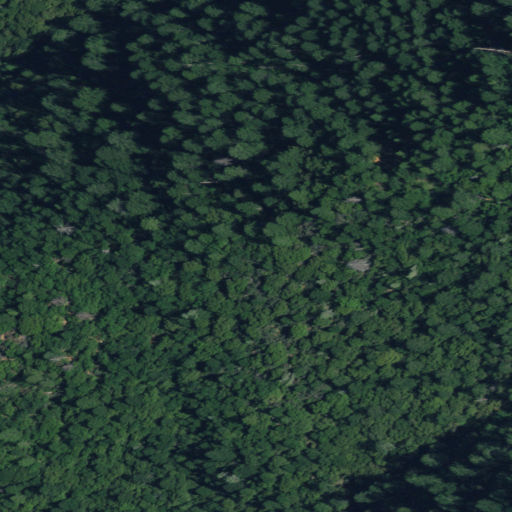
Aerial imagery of ridge(s) in California named Hammell Point containing evergreen forest and mixed forest